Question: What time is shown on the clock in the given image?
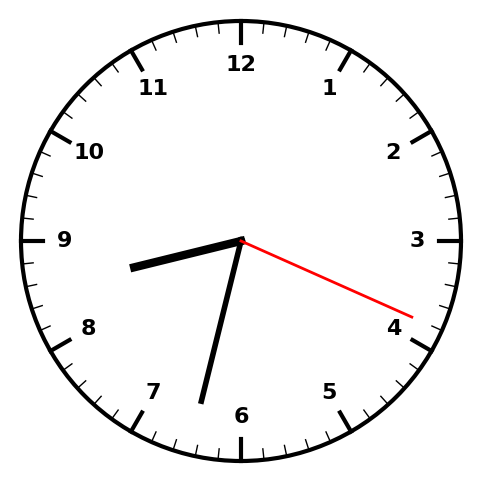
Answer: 08:32:19